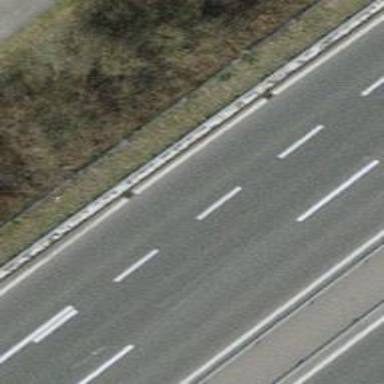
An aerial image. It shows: Asphalt motorway link.